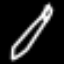
Label: pencil